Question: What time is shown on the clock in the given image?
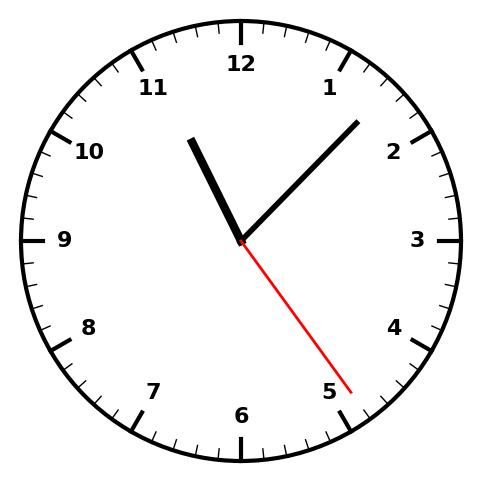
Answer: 11:07:24